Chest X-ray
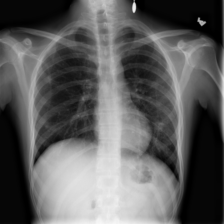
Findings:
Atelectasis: negative
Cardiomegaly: negative
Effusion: negative
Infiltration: positive
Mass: negative
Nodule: negative
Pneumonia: negative
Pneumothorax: negative
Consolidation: positive
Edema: negative
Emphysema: negative
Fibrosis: negative
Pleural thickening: negative
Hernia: negative